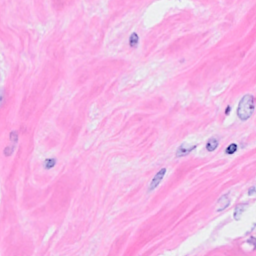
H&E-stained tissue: Breast